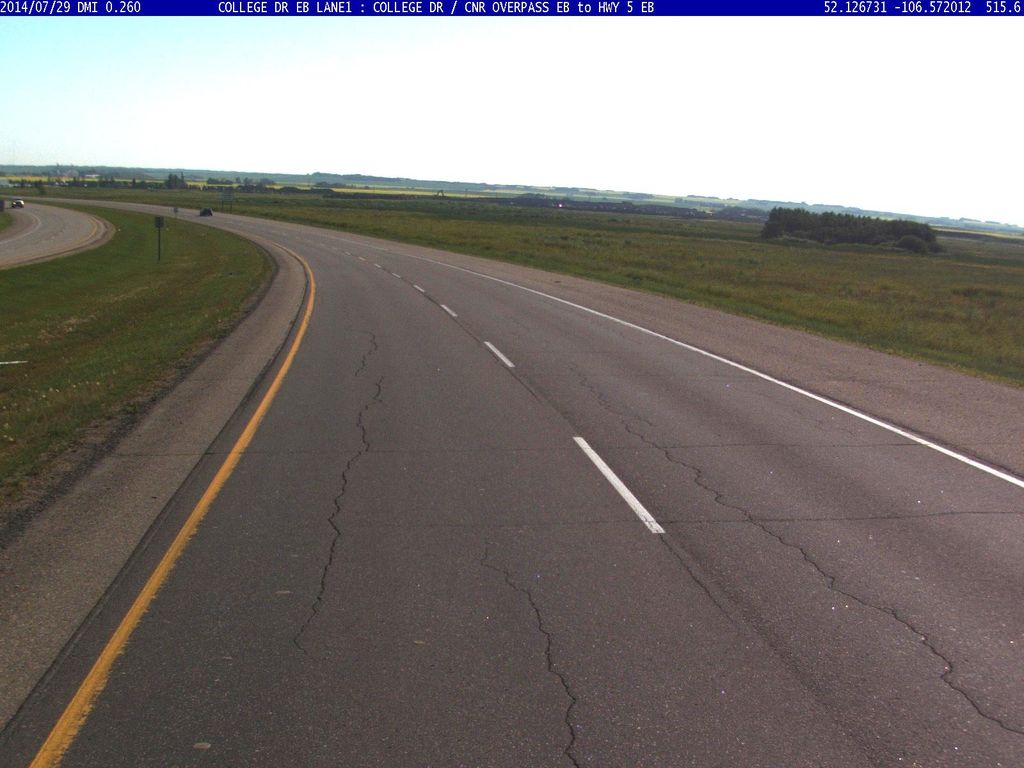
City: saskatoon